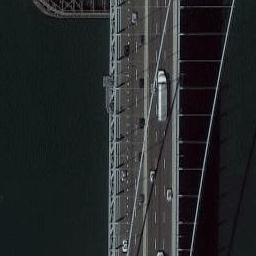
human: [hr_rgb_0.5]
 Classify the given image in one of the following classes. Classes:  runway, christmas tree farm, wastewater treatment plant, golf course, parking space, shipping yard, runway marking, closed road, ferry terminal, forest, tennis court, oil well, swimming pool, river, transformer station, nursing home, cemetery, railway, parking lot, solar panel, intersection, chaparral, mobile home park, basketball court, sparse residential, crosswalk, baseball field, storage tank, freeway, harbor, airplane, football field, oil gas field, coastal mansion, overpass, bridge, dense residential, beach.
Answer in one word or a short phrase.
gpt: bridge